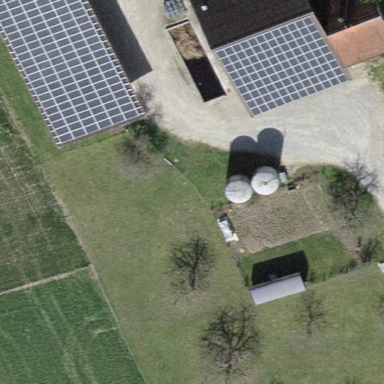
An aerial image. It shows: Farmyard in rural farm setting.